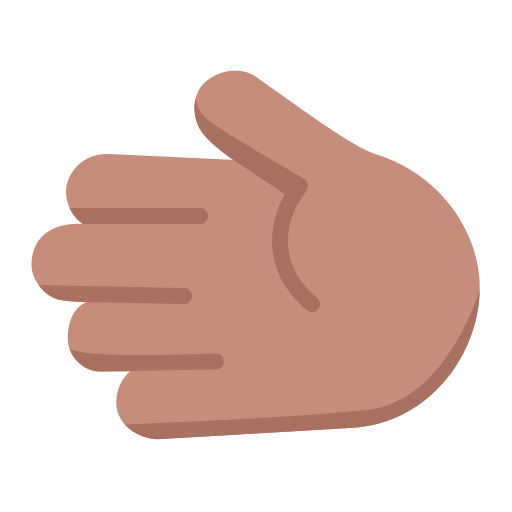
leftwards hand flat